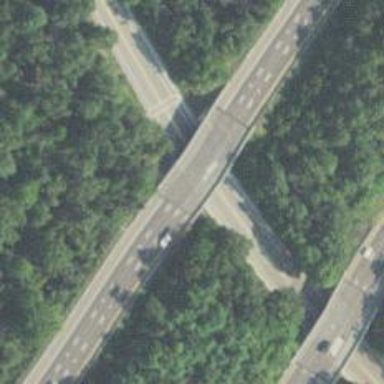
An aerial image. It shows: Motorway bridge with asphalt surface.